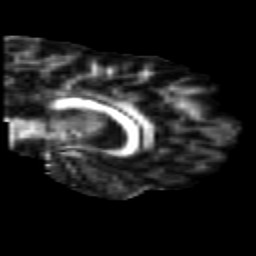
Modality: FA
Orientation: sagittal
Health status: healthy
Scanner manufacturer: siemens
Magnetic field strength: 3 T
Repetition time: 10 s
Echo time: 0.092 s